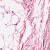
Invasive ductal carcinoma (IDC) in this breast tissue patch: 0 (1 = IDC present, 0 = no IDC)